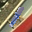
Label: 1